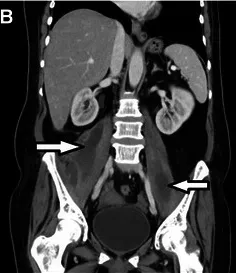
Coronal. Abdomen and pelvis computed tomography scan with intravenous contrast showing bilateral psoas muscle abscesses (arrows).
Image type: radiology (ct)